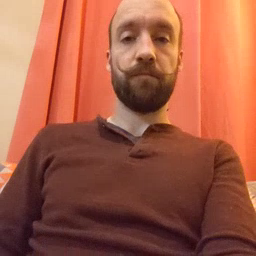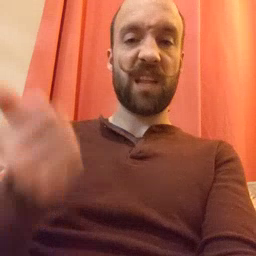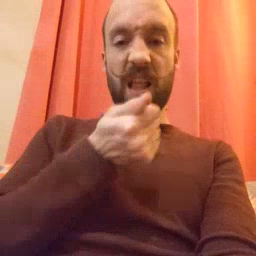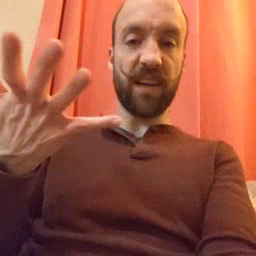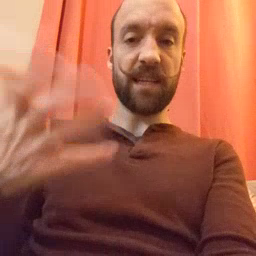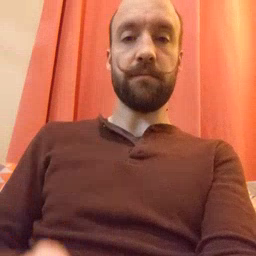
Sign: every